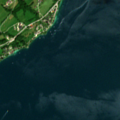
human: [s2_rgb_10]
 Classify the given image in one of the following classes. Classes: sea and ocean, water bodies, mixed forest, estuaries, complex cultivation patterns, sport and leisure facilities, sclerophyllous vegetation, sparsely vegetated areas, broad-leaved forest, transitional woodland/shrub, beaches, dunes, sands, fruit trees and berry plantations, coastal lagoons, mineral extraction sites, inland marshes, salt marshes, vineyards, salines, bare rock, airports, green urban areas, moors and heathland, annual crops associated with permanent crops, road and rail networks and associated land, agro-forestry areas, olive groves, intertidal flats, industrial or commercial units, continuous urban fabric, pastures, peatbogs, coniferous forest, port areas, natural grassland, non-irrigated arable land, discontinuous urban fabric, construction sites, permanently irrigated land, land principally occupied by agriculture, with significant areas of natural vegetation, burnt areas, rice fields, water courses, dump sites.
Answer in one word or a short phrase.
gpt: discontinuous urban fabric, pastures, mixed forest, water bodies